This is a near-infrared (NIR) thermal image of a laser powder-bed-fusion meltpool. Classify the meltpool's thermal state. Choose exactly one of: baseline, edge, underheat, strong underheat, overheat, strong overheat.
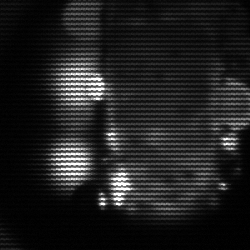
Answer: strong underheat